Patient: sex M, age 23
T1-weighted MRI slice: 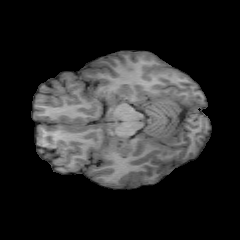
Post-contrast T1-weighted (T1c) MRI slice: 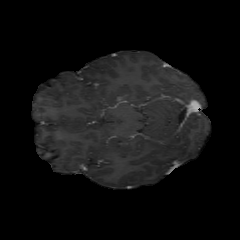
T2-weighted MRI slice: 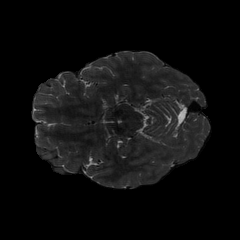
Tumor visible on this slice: no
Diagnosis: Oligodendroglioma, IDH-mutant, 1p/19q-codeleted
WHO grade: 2